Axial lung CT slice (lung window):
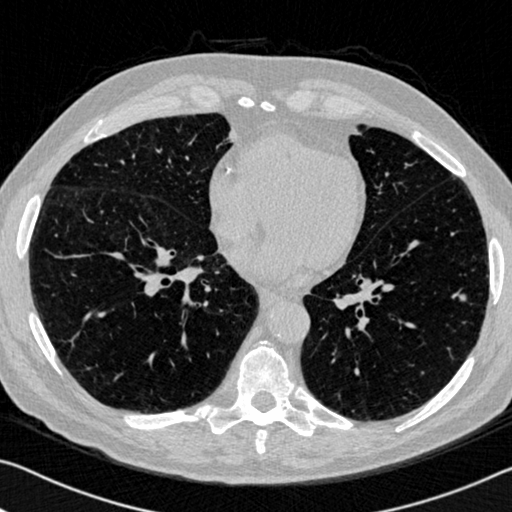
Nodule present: yes
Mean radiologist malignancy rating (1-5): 4.25